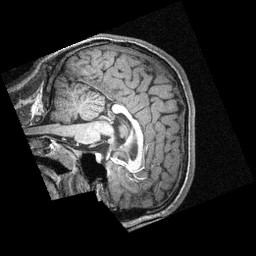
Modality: T1w
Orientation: sagittal
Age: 16
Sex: male